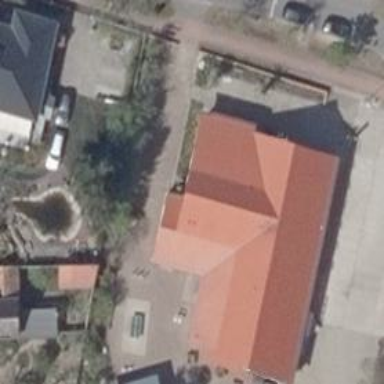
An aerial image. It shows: Café.